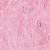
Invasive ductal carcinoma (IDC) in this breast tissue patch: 0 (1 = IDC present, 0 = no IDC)